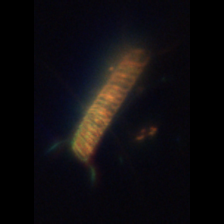
Taxon: Chaetoceros
Group: Diatoms